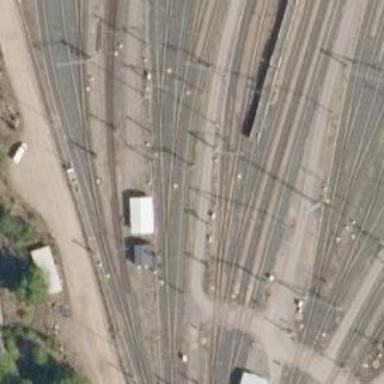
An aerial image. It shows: Railway signal.